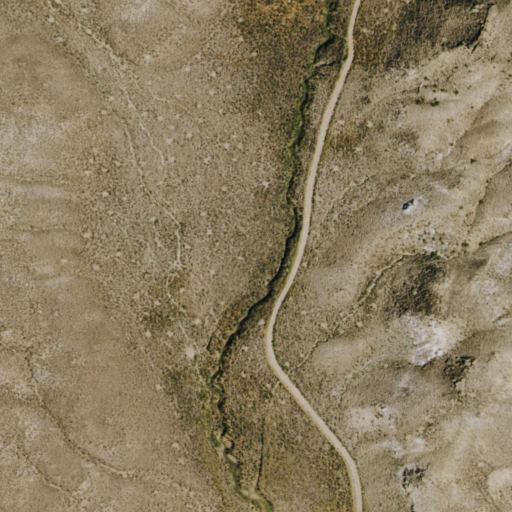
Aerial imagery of valley in Nevada named Miller Canyon containing only shrub